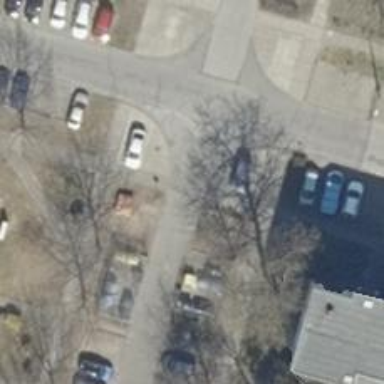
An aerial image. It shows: Unmarked road crossing.